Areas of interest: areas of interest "Dongshan Company, Traffic Police Detachment, Jiangning Branch Bureau of Nanjing Public Security Bureau"
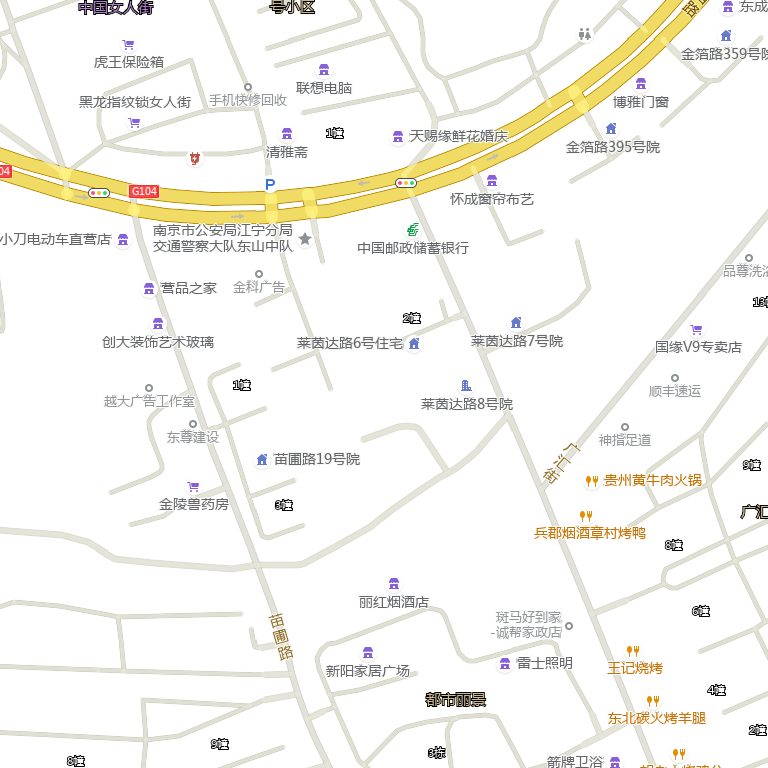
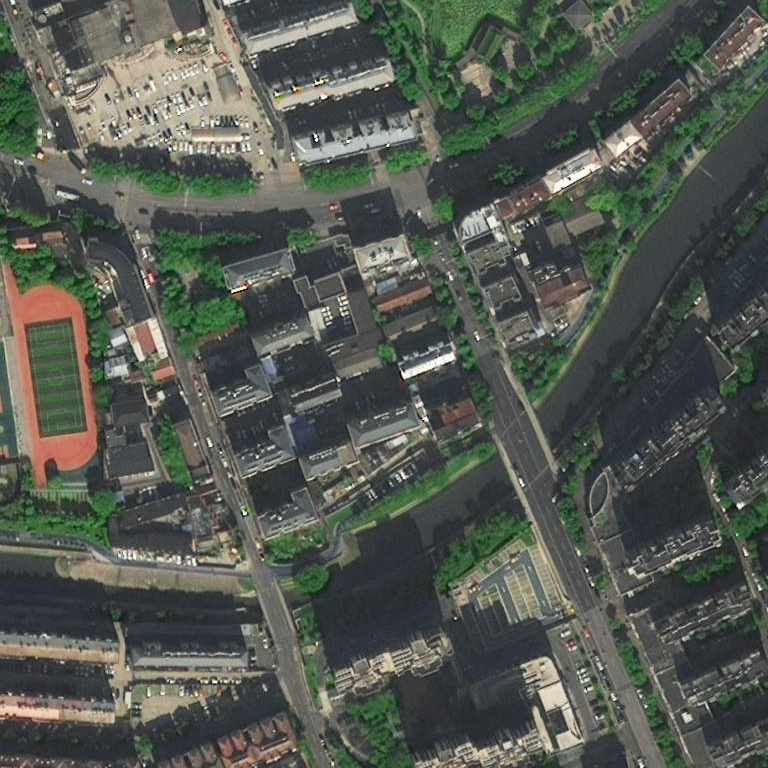